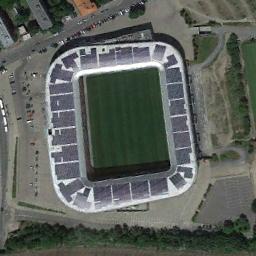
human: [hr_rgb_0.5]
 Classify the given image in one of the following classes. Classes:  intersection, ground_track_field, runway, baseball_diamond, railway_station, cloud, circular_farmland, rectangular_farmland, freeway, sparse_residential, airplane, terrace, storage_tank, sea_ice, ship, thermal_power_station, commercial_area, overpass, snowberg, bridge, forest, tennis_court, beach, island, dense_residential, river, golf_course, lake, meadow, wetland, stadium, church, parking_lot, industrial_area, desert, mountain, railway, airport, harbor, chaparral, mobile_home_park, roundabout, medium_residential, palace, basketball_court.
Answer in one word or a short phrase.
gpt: stadium